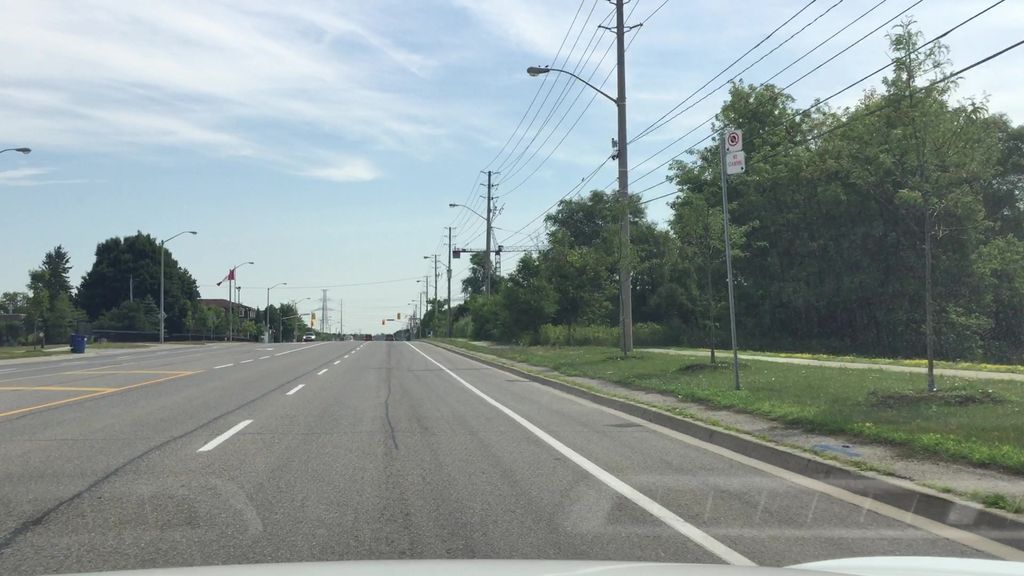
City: toronto